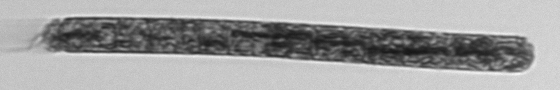
Label: Trichodesmium